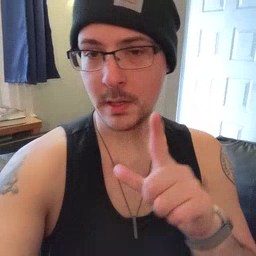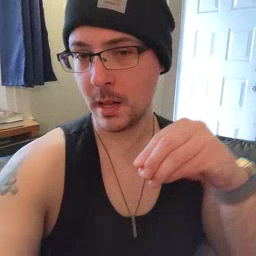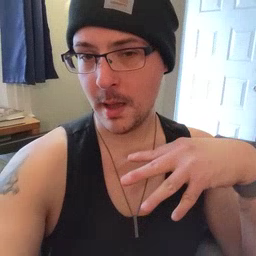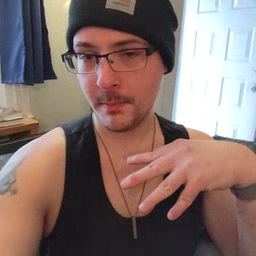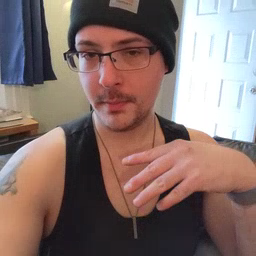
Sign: lamp